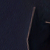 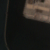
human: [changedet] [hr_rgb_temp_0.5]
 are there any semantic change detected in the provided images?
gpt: An island was created in the sea.